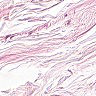
Metastatic tissue present: no